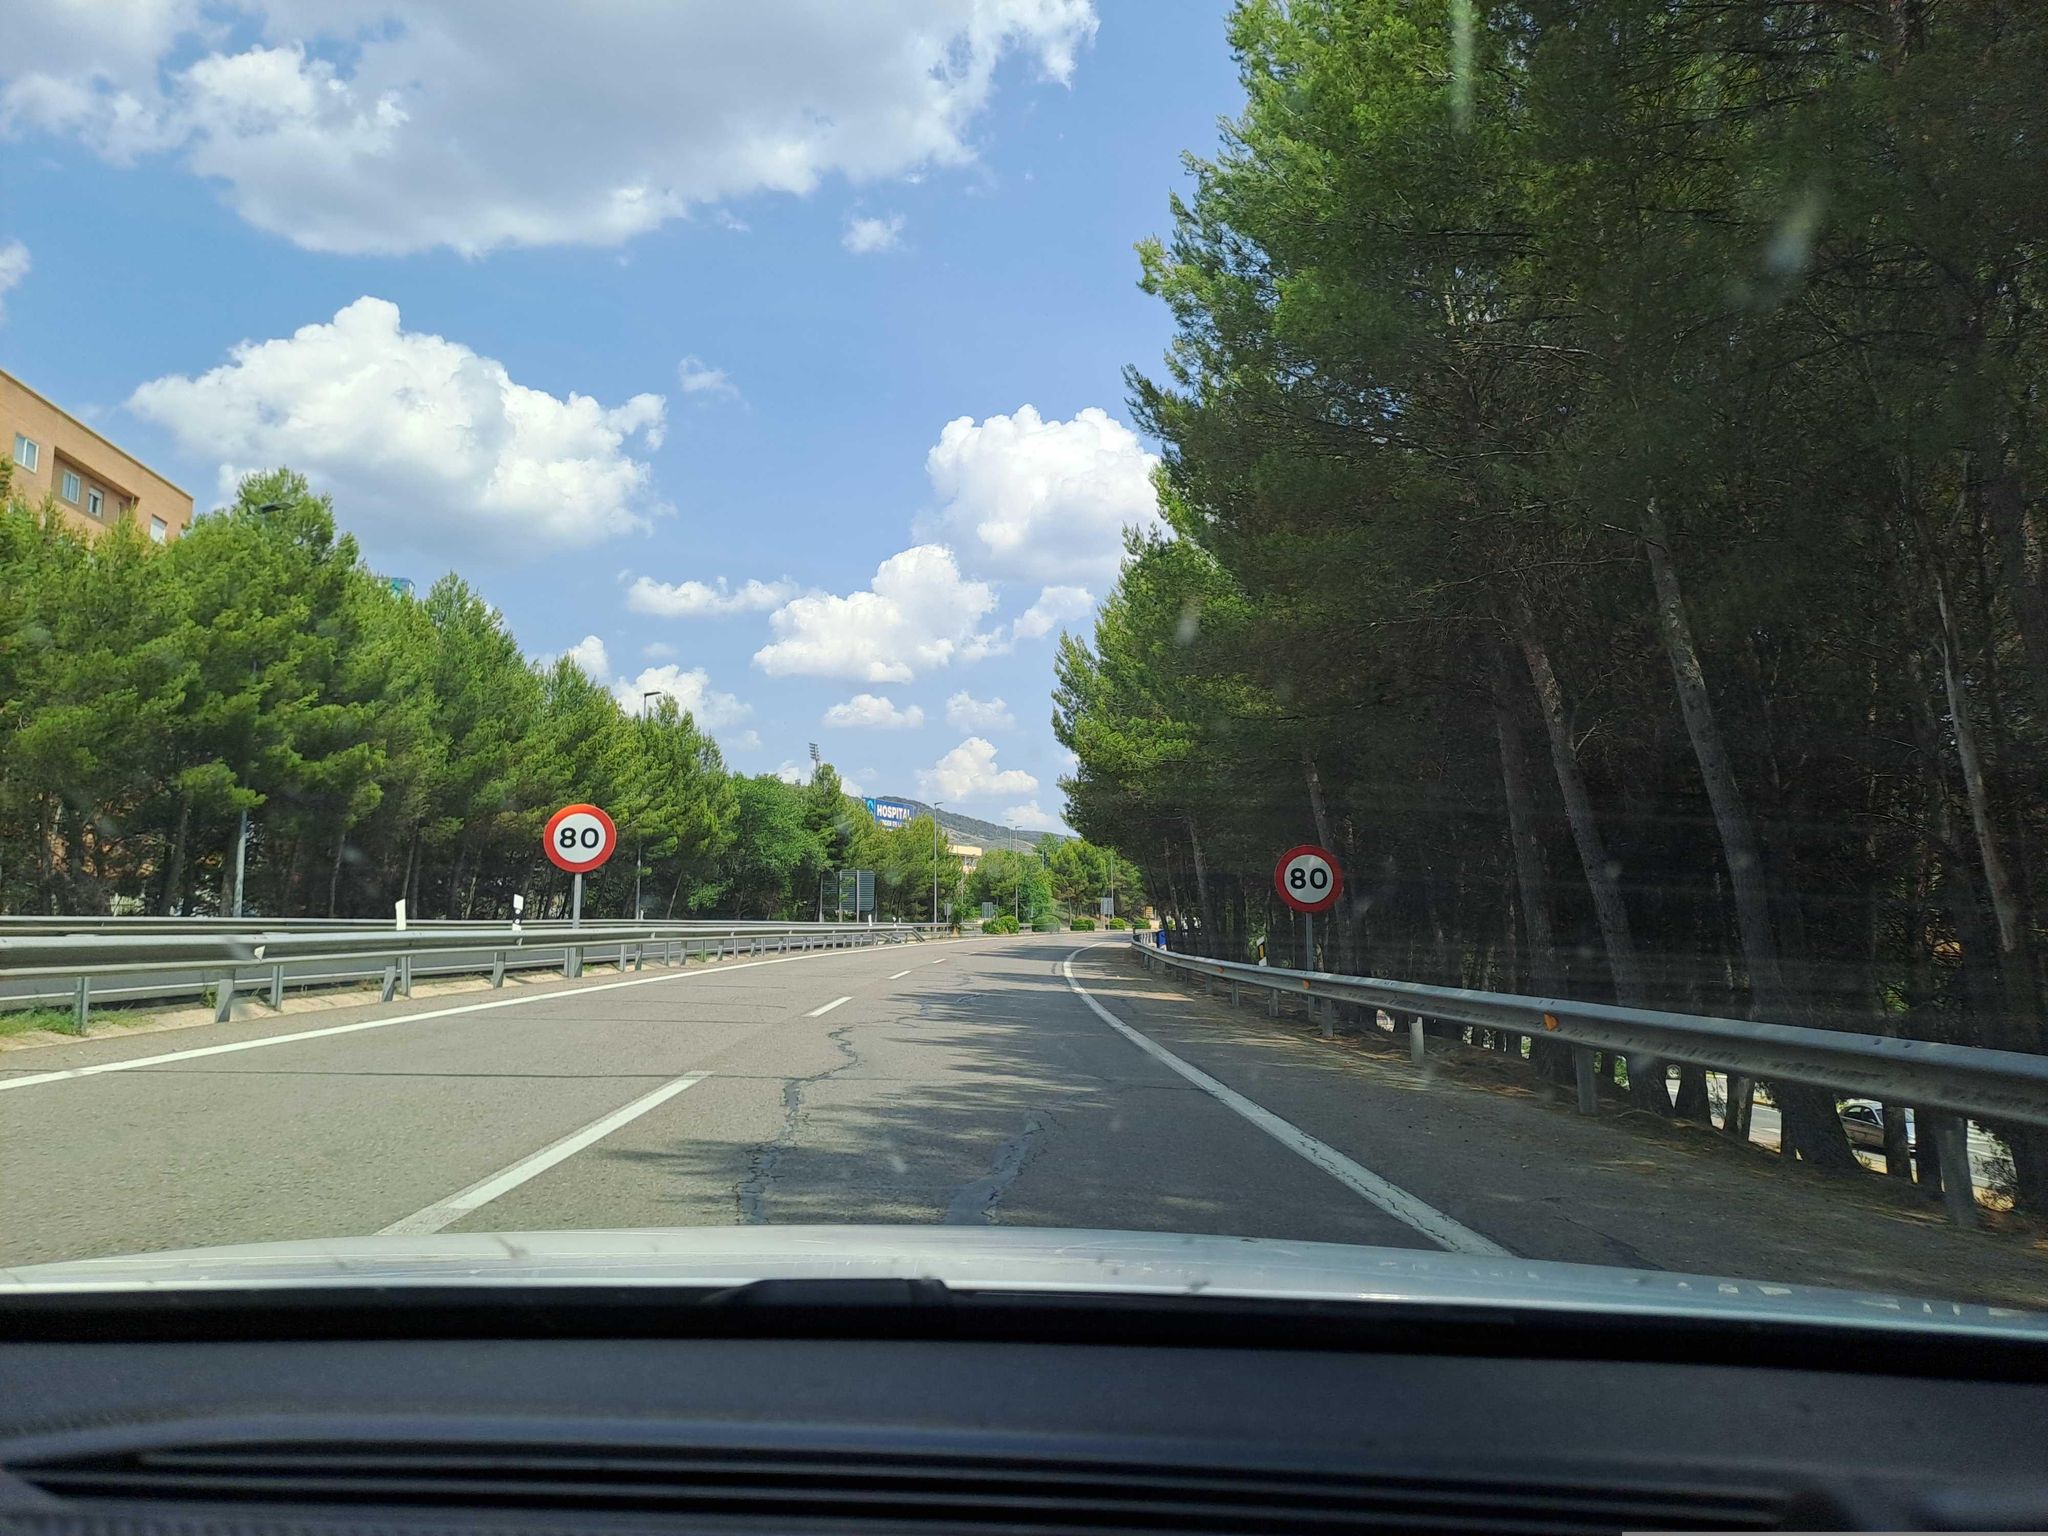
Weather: clear
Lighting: day
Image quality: good
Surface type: driving surface
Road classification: primary, motorway
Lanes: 2.0
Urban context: dense urban cluster
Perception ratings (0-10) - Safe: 2.41, Lively: 6.53, Beautiful: 6.58, Boring: 4.31, Depressing: 3.69, Wealthy: 5.6